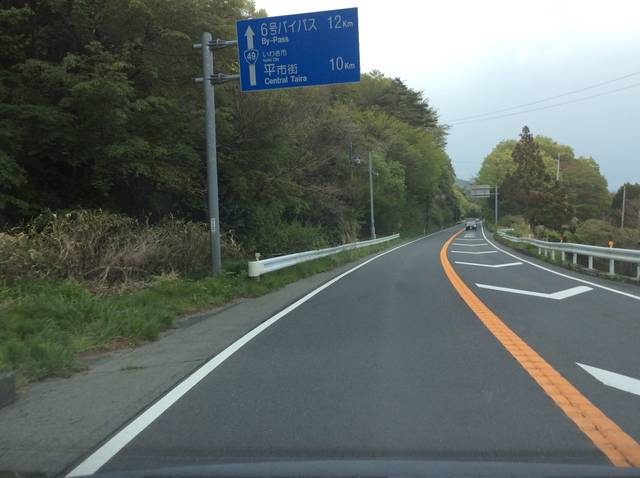
Region: Japan
Coordinates: 37.076, 140.794